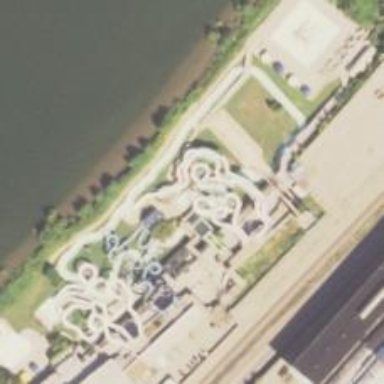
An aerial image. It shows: Canal featuring water slide attraction.